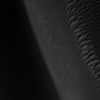
Atmospheric dust classification: not_dusty